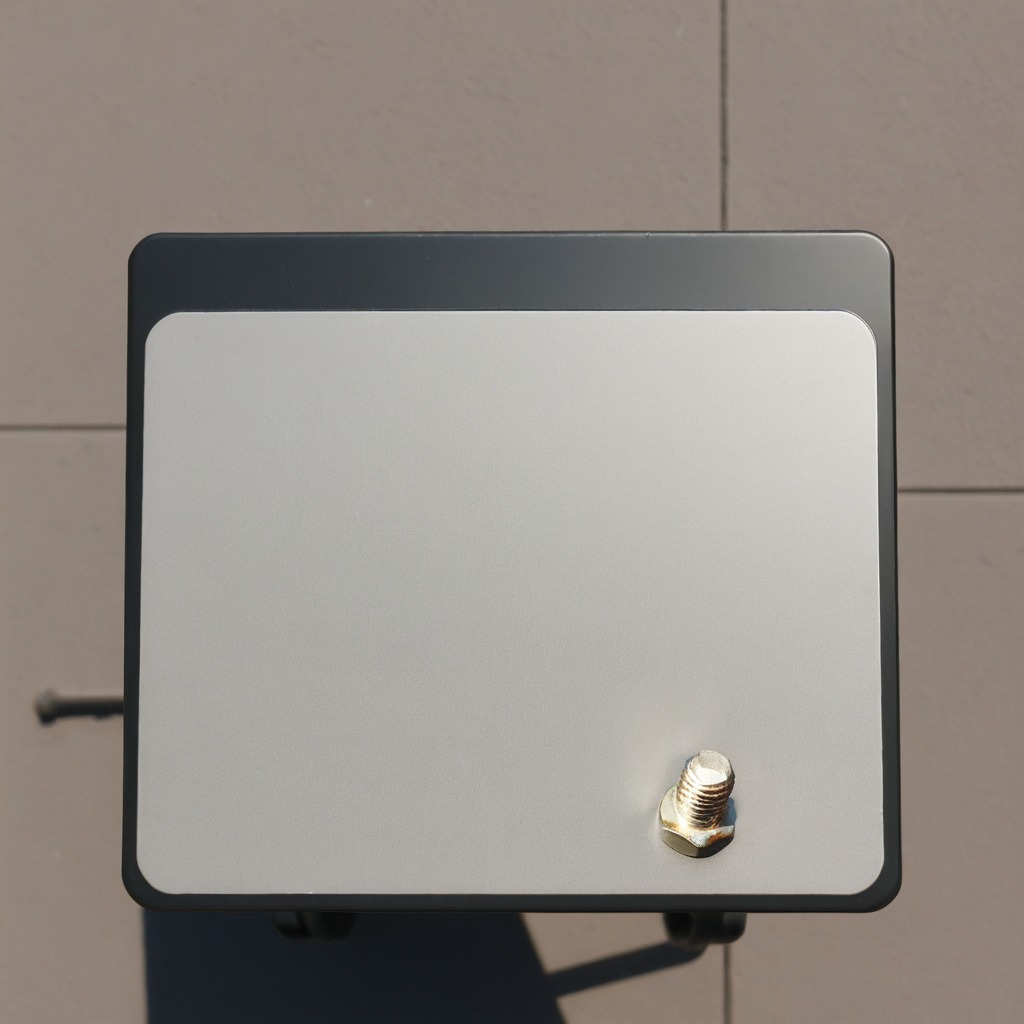
A metal screw lying on a textured surface.